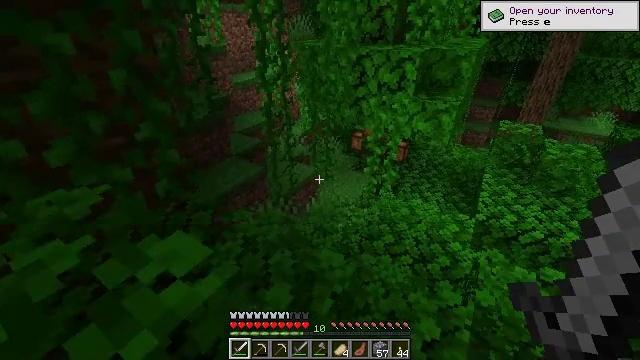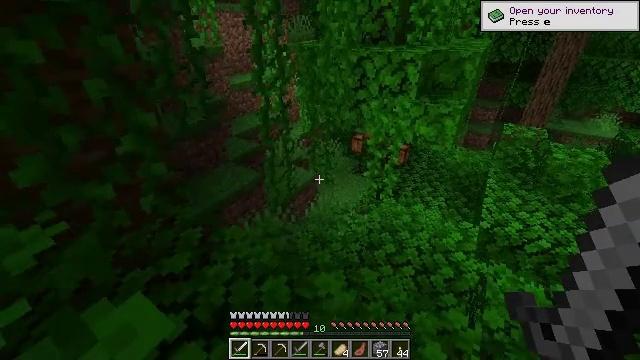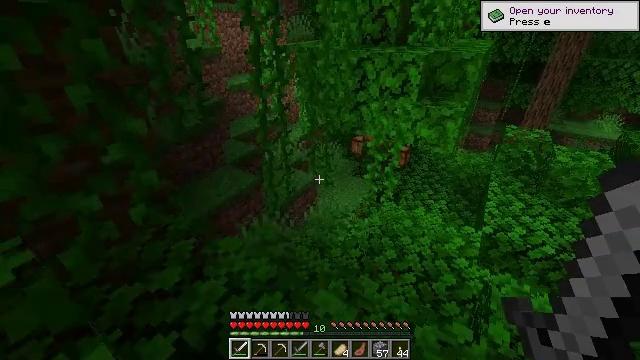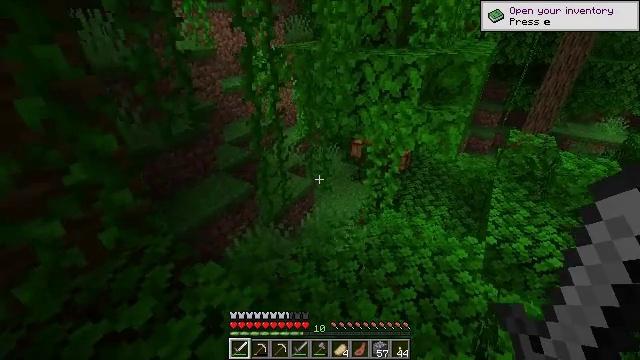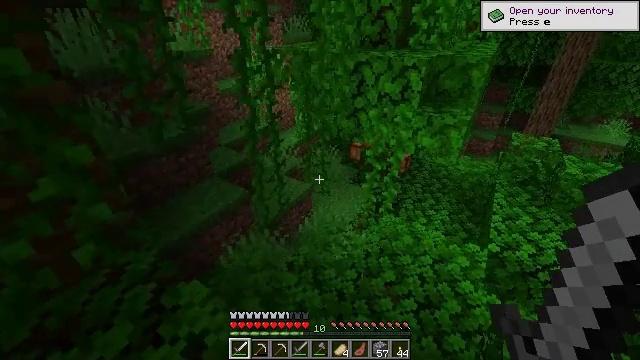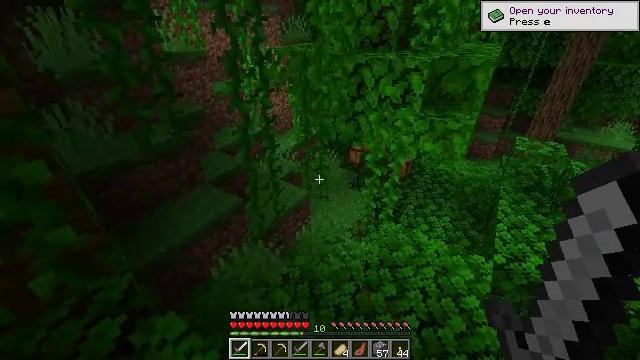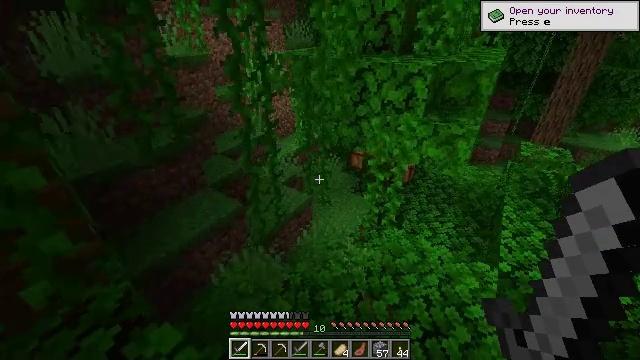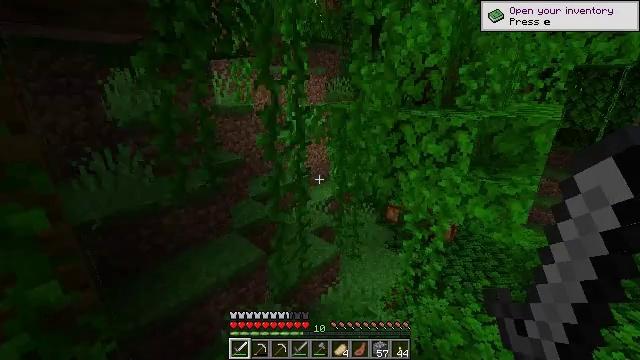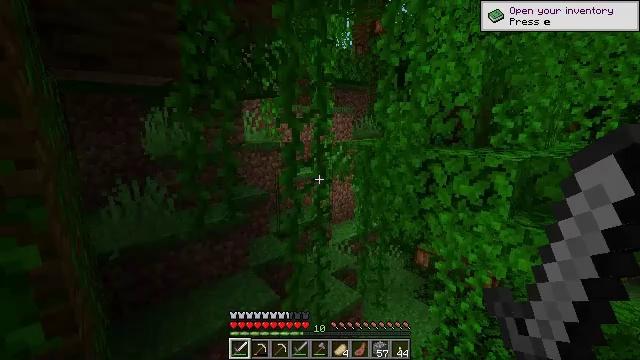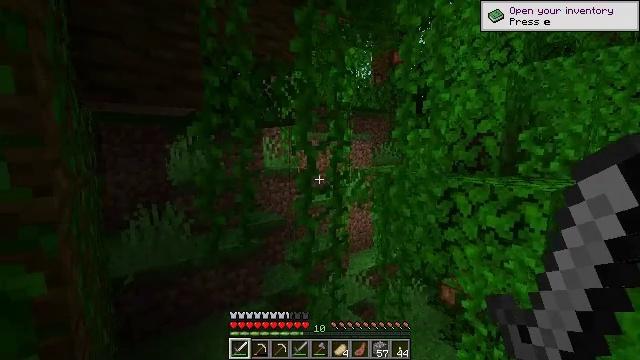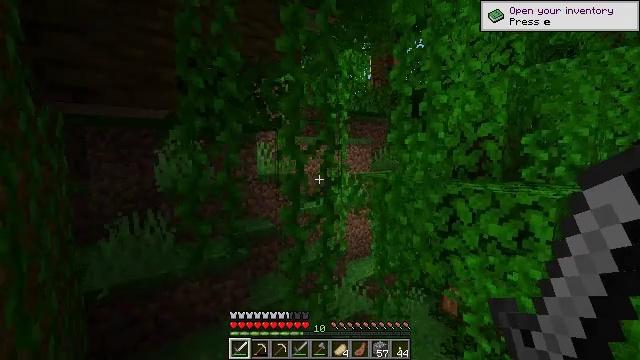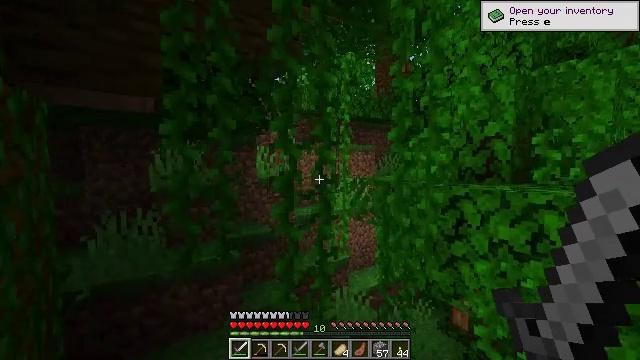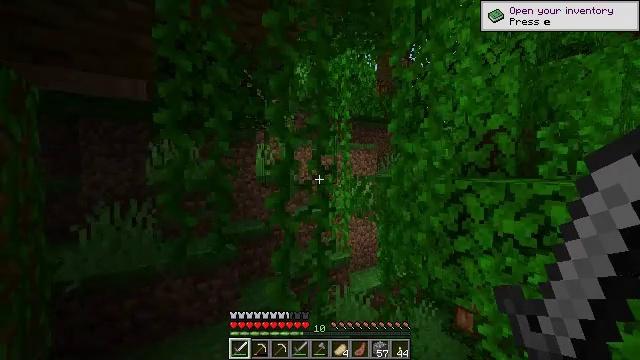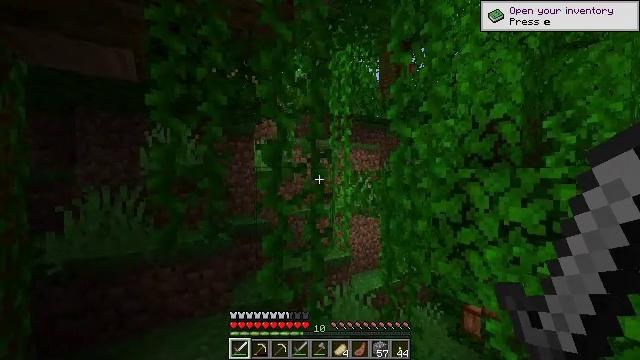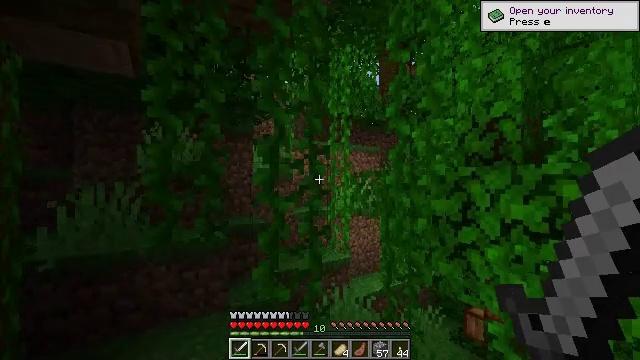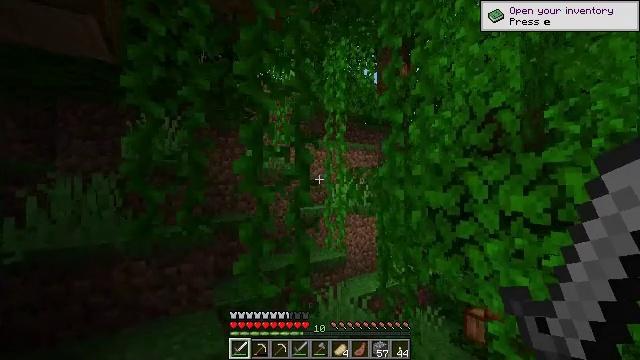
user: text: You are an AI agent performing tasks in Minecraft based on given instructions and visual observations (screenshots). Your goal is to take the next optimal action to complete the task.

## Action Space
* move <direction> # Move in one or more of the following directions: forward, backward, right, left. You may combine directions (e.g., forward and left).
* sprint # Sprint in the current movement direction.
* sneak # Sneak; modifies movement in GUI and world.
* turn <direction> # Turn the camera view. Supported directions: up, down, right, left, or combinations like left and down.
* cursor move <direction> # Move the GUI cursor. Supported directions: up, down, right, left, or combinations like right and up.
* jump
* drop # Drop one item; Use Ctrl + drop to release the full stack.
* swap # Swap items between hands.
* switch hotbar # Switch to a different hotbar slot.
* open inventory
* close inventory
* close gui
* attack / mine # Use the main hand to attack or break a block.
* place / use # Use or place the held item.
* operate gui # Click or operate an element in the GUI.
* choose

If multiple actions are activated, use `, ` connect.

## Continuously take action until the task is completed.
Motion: motion action
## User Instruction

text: Break the grass block.
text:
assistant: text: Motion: move forward
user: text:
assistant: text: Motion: move forward
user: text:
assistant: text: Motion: move forward
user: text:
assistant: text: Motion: move forward
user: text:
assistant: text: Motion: move forward
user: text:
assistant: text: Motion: move forward
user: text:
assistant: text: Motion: move forward and move right, turn left and up
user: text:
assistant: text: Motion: move forward and move right, turn left and up
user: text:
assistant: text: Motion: move forward and move right, turn left and up
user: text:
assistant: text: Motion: move forward and move right, turn up
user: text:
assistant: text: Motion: move forward and move right, turn left and up
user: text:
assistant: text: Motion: move forward and move right
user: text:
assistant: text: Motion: move forward and move right, turn left and up
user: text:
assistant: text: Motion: move forward and move right, turn up
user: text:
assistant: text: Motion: move forward and move right
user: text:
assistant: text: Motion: move forward and move right, turn up
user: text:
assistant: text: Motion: move forward and move right, turn left and up
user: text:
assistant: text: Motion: move forward and move right, turn up
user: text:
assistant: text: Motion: move forward
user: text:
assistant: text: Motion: move forward
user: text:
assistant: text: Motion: move forward, turn down
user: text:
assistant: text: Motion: move forward, turn left and down
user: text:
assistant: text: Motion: move forward, turn left and down
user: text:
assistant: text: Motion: move forward, turn down
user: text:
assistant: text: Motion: move forward, turn down
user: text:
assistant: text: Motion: move forward
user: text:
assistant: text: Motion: move forward
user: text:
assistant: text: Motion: move forward
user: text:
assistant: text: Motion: move forward, jump
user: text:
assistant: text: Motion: move forward, jump